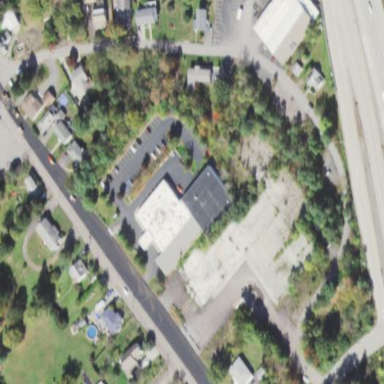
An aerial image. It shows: Veterinary building.